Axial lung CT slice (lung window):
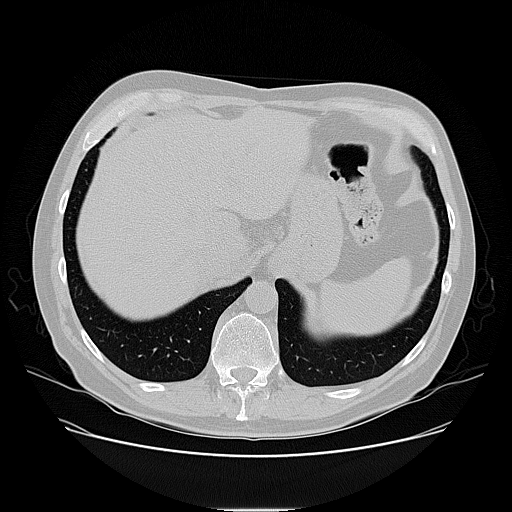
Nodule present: no